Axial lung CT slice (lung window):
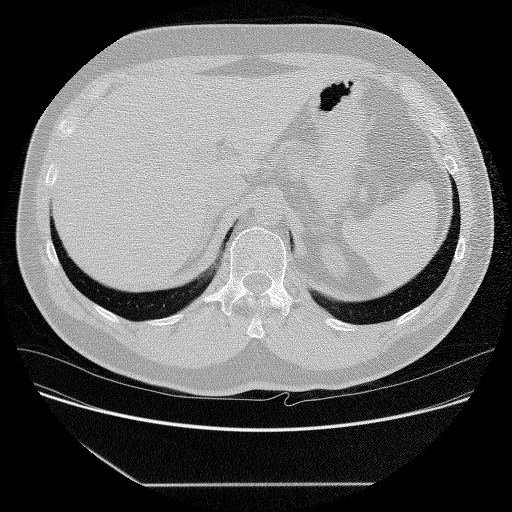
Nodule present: no